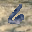
Label: 6